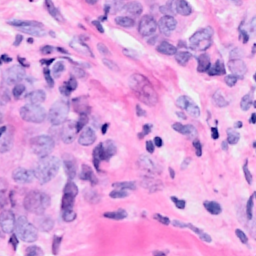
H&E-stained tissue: Breast